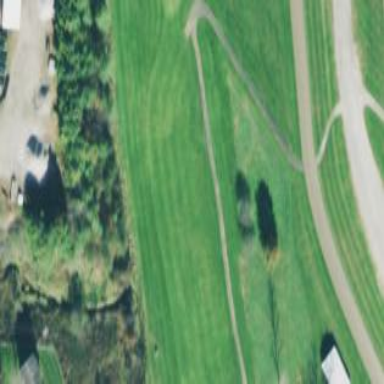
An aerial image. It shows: Scenic golf fairway.